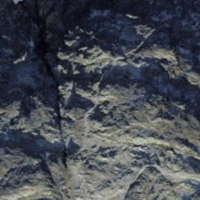
EUNIS habitat code: 48
Species observed at this site:
Saxifraga bryoides